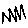
Label: zigzag